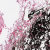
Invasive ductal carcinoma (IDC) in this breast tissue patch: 0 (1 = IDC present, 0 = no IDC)